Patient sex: M
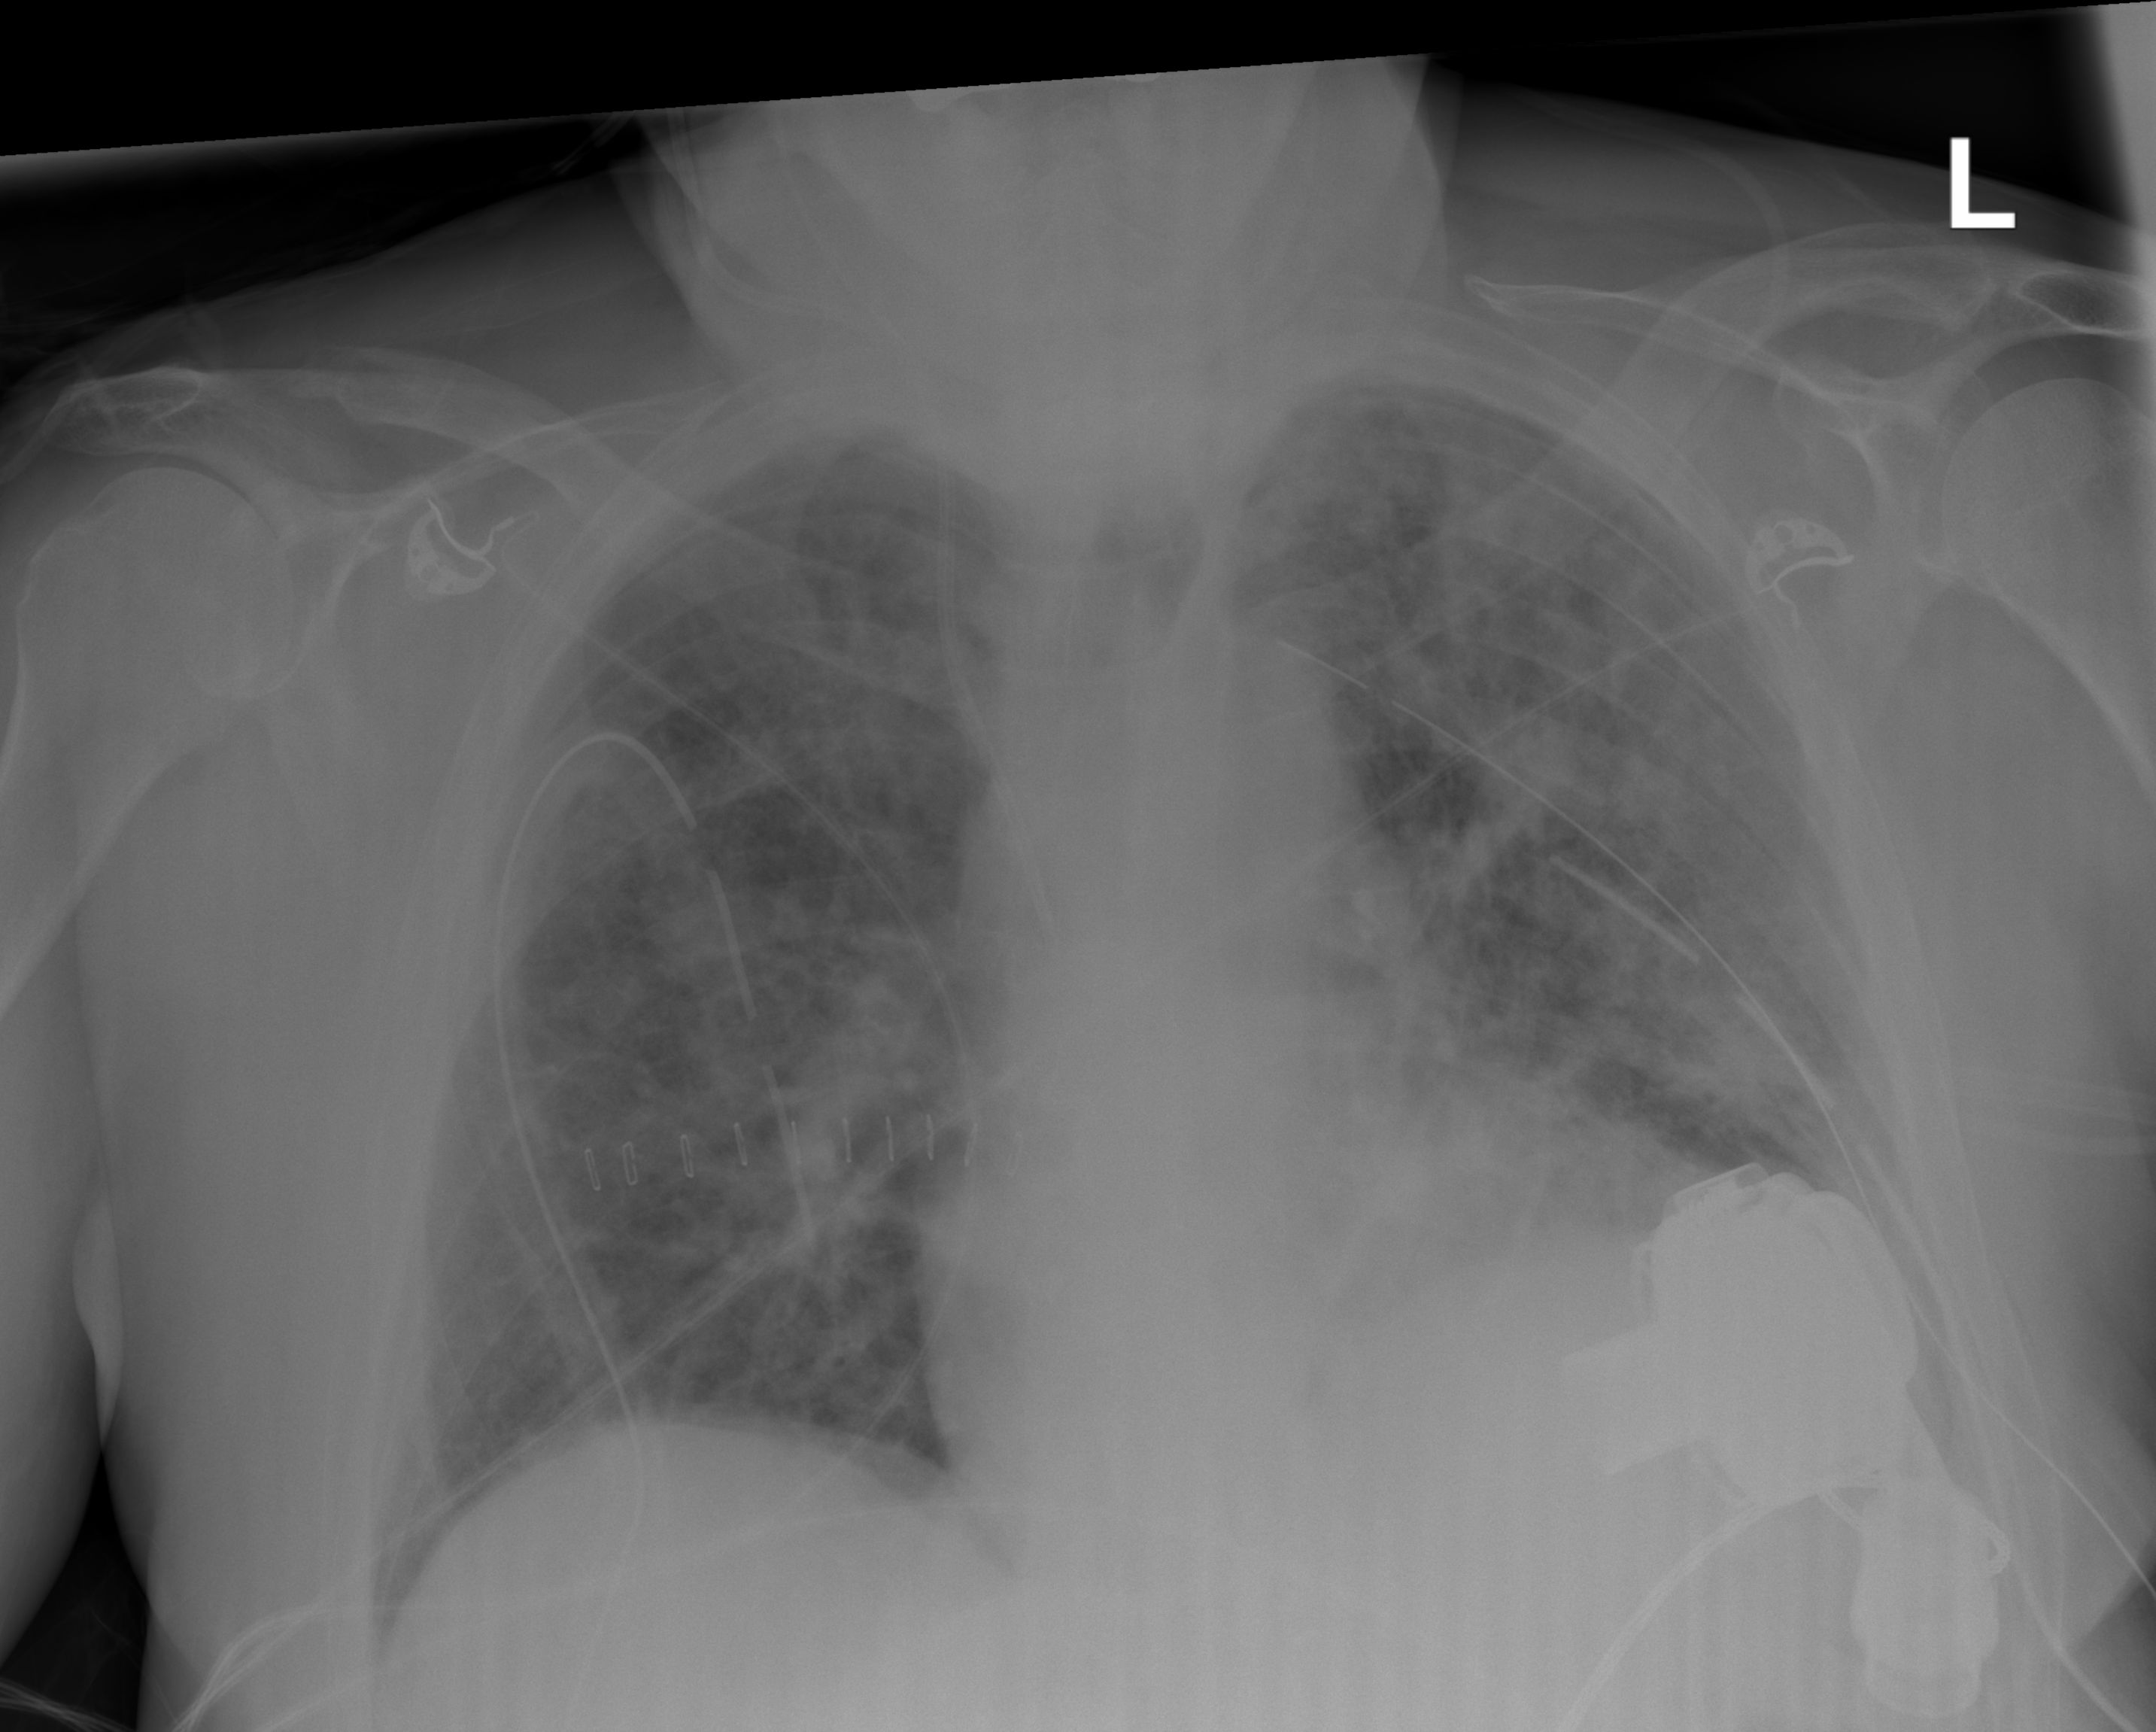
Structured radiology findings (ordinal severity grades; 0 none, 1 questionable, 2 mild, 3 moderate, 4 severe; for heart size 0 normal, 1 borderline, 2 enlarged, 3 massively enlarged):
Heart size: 2
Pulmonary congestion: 2
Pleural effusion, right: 0
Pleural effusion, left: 0
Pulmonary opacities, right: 2
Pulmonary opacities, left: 2
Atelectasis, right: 0
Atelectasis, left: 0